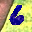
Label: 6